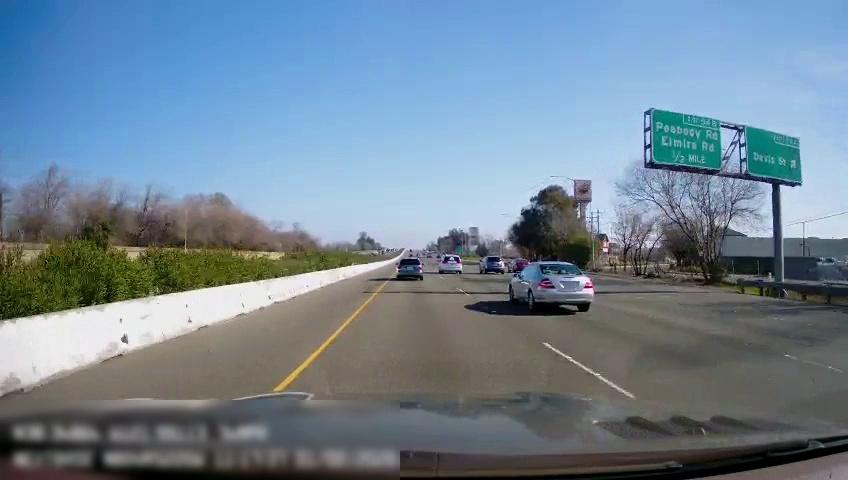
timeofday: Day
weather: Sunny
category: Drivable Space
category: Vehicles | Car
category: Vehicles | Car
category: Vehicles | Car
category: Vehicles | Car
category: Vehicles | SUV
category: Lanes | Current Lane
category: Lanes | Current Lane
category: Lanes | Alternate Lane
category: Traffic | Signs
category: Traffic | Signs